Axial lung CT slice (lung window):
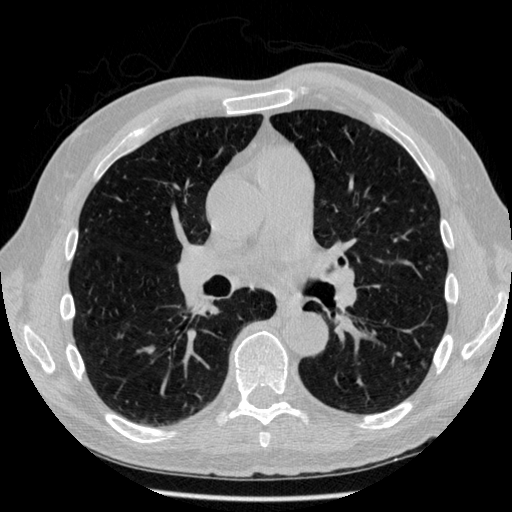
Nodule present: yes
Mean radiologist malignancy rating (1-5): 3